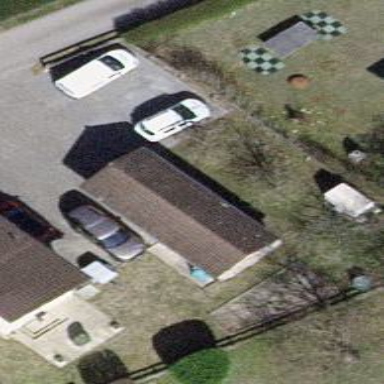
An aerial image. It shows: Garage.